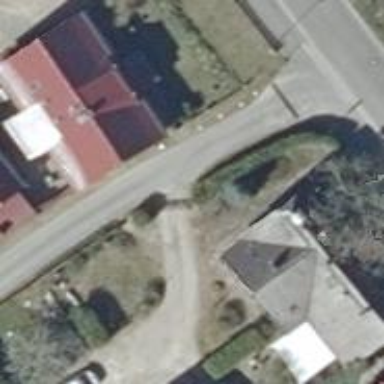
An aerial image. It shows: Detached building with gabled roof.